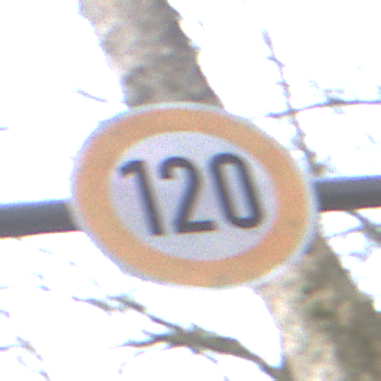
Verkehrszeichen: Geschwindigkeit120
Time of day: MorningAfternoon
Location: Outdoor (Nature)
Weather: PartlyCloudy
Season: NotSpecified
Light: Natural